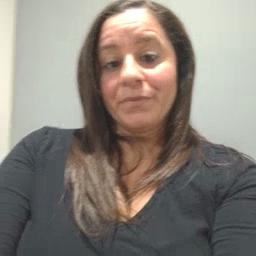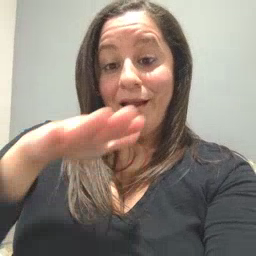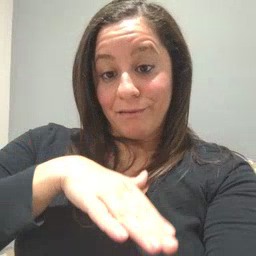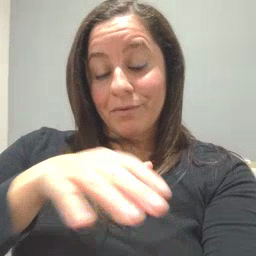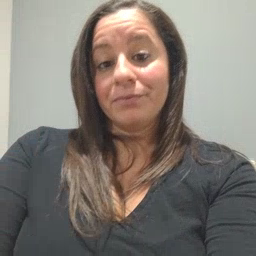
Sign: on